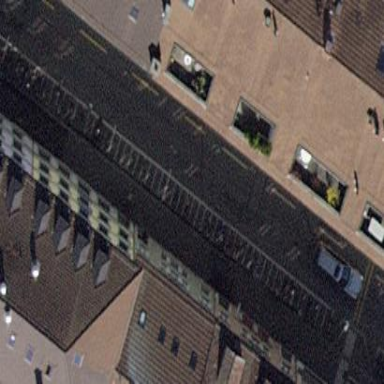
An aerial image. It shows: Bicycle parking area with wall loops.